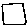
Label: square